Question: So I wanted to see if I could make fractal flames using matplotlib and figured a good test would be the sierpinski triangle. I modified a working version I had that simply performed the chaos game by normalizing the x range from -2, 2 to 0, 400 and the y range from 0, 2 to 0, 200. I also truncated the x and y coordinates to 2 decimal places and multiplied by 100 so that the coordinates could be put in to a matrix that I could apply a color map to. Here's the code I'm working on right now (please forgive the messiness):
'''
import numpy as np
import matplotlib.pyplot as plt
import math
import random
def f(x, y, n):
N = np.array([[x, y]])
M = np.array([[1/2.0, 0], [0, 1/2.0]])
b = np.array([[.5], [0]])
b2 = np.array([[0], [.5]])
if n == 0:
return np.dot(M, N.T)
elif n == 1:
return np.dot(M, N.T) + 2*b
elif n == 2:
return np.dot(M, N.T) + 2*b2
elif n == 3:
return np.dot(M, N.T) - 2*b
def norm_x(n, minX_1, maxX_1, minX_2, maxX_2):
rng = maxX_1 - minX_1
n = (n - minX_1) / rng
rng_2 = maxX_2 - minX_2
n = (n * rng_2) + minX_2
return n
def norm_y(n, minY_1, maxY_1, minY_2, maxY_2):
rng = maxY_1 - minY_1
n = (n - minY_1) / rng
rng_2 = maxY_2 - minY_2
n = (n * rng_2) + minY_2
return n
# Plot ranges
x_min, x_max = -2.0, 2.0
y_min, y_max = 0, 2.0
# Even intervals for points to compute orbits of
x_range = np.arange(x_min, x_max, (x_max - x_min) / 400.0)
y_range = np.arange(y_min, y_max, (y_max - y_min) / 200.0)
mat = np.zeros((len(x_range) + 1, len(y_range) + 1))
random.seed()
x = 1
y = 1
for i in range(0, 100000):
n = random.randint(0, 3)
V = f(x, y, n)
x = V.item(0)
y = V.item(1)
mat[norm_x(x, -2, 2, 0, 400), norm_y(y, 0, 2, 0, 200)] += 50
plt.xlabel('x0')
plt.ylabel('y')
fig = plt.figure(figsize=(10,10))
plt.imshow(mat, cmap="spectral", extent=[-2,2, 0, 2])
plt.show()
'''
The mathematics seem solid here so I suspect something weird is going on with how I'm handling where things should go into the 'mat' matrix and how the values in there correspond to the colormap.

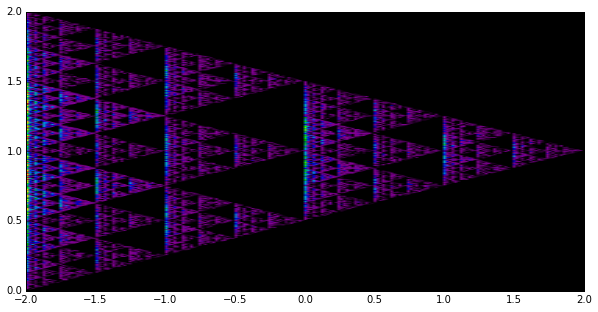
Answer: If I understood your problem correctly, you need to transpose your matrix using the method '.T'. So just replace
'''
fig = plt.figure(figsize=(10,10))
plt.imshow(mat, cmap="spectral", extent=[-2,2, 0, 2])
plt.show()
'''
by
'''
fig = plt.figure(figsize=(10,10))
ax = gca()
ax.imshow(mat.T, cmap="spectral", extent=[-2,2, 0, 2], origin="bottom")
plt.show()
'''

The argument 'origin=bottom' tells to 'imshow' to have the origin of your matrix at the bottom of the figure.
Hope it helps.